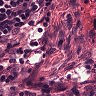
Metastatic tissue present: no